Question:
Hello! I know this has been a common/recurring thing for developers. Something that should be so easy but never is. :( I've looked around and found some solutions but nothing that's working for my particular needs. If you look at the attached image, you will see what I'm trying to accomplish. In full width mode (desktop perhaps), two divs in each column with a button under each div (of course the buttons will be styled divs but for the sake of clarity, I'll call them buttons). The two divs above the buttons must be equal height even though they don't contain equal content. When viewed on mobile, the div/button pairs should wrap as shown in bottom part of the image - so that the proper button stays with its div.
Any help would be greatly appreciated!
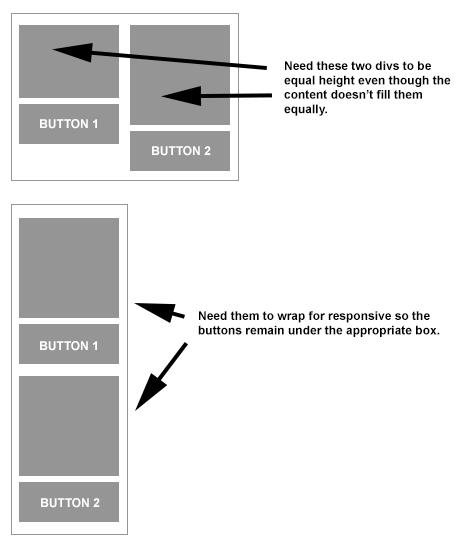
Answer: If you don't mind a JavaScript approach, something like this would work:
<URL>
'''
<div class="outer">
<div class="inner">Some content.</div>
<button>Button</button>
</div>
<div class="outer">
<div class="inner">
This div has more content. This div has more content. This div has more content.
</div>
<button>Button</button>
</div>
'''
'''
div.outer {
margin-bottom: 3px;
display: inline-block;
vertical-align: top;
}
div.outer, button { width: 80px; }
div.inner { background-color: yellow; }
@media (max-width: 400px) {
div.outer {
display: block;
}
}
'''
'''
var inners = document.getElementsByClassName("inner");
var maxHeight = 0;
for (var i = 0; i < inners.length; i++) {
if (inners[i].offsetHeight > maxHeight)
maxHeight = inners[i].offsetHeight;
}
for (var i = 0; i < inners.length; i++)
inners[i].style.height = maxHeight + 'px';
'''